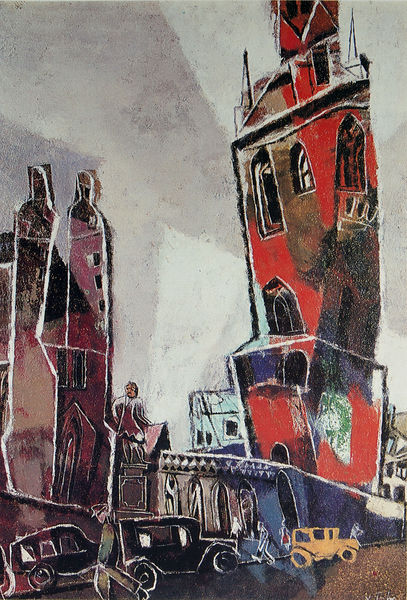
Titel: Der rote Turm (Halle)
Künstler: Franz Xaver Fuhr
Standort: München
Institution: Galerie von Abercron
Schlagwörter: blau, himmel, mann, weiß, wolken, gelb, grün, kirchner, komposition, kubismus, kubistisch, menschen, stadt, fenster, grau, männer, schwarz, strasse, gebäude, haus, rot, weg, expressionismus, hochformat, mütze, mensch, öl, häuser, brücke, kirche, schräg, kamin, kamine, schornstein, turm, skulptur, statue, ort, türen, abstrakt, dorf, schornsteine, auto, wagen, plastik, hoch, halle, ortschaft, bögen, futurismus, türme, münchen, kathedrale, balu, schief, oldtimer, reifen, krumm, autos, fahrzeuge, manieriert, hochhaus, feininger, maniriert